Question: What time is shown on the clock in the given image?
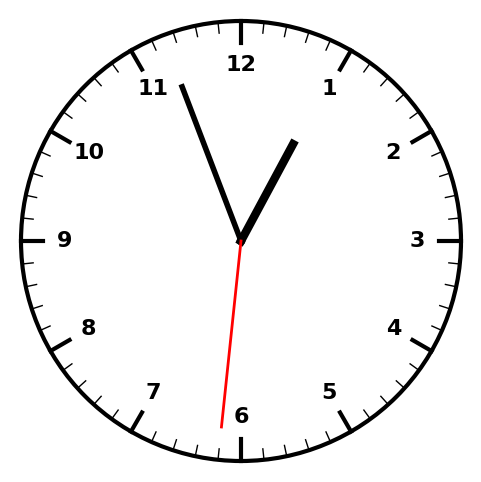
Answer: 12:56:31